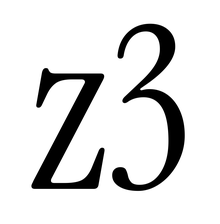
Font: InstrumentSerif-Regular